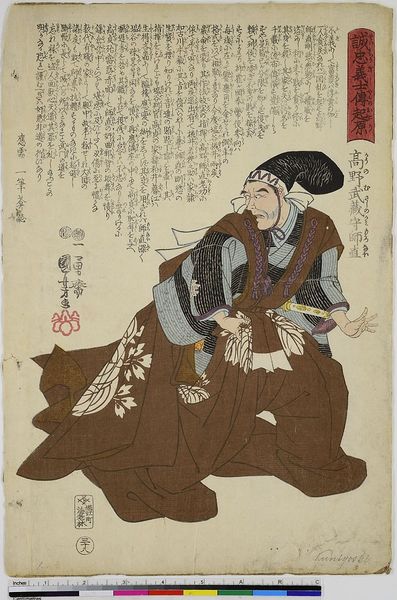
Titel: Kono Musashinokami Moronao, Blatt 38 aus der Serie: Geschichte der loyalen Gefolgsmänner
Künstler: Utagawa Kuniyoshi
Standort: Hamburg
Institution: Museum für Kunst und Gewerbe Hamburg
Schlagwörter: braun, hut, portrait, person, kopfbedeckung, holzschnitt, schrift, druckgraphik, druckgrafik, text, soldat, asiatisch, krieger, ereignis, zeit, farbholzschnitt, situation, erschrocken, ereignisbild, samurai, edo, historische, reproduktionen, druckerzeugnisse, porträt, persönlichkeit, soldatenleben, ukiyo